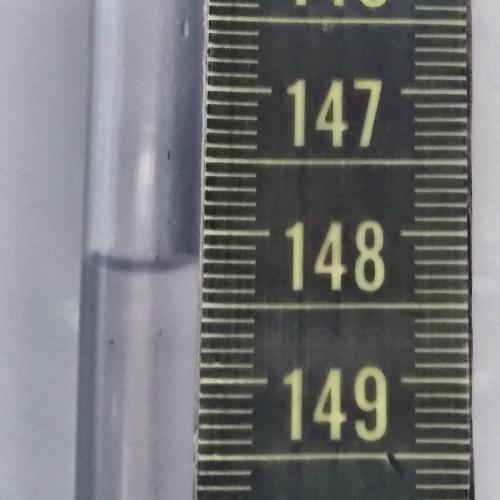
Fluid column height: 148.2 cm